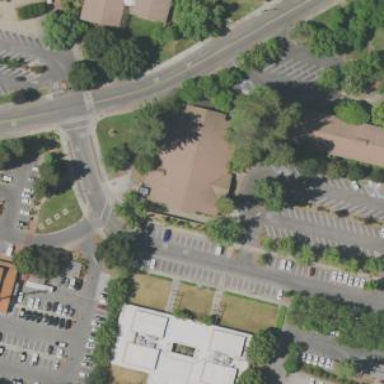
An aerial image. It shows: Public building.